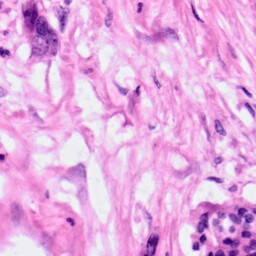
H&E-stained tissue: Pancreatic